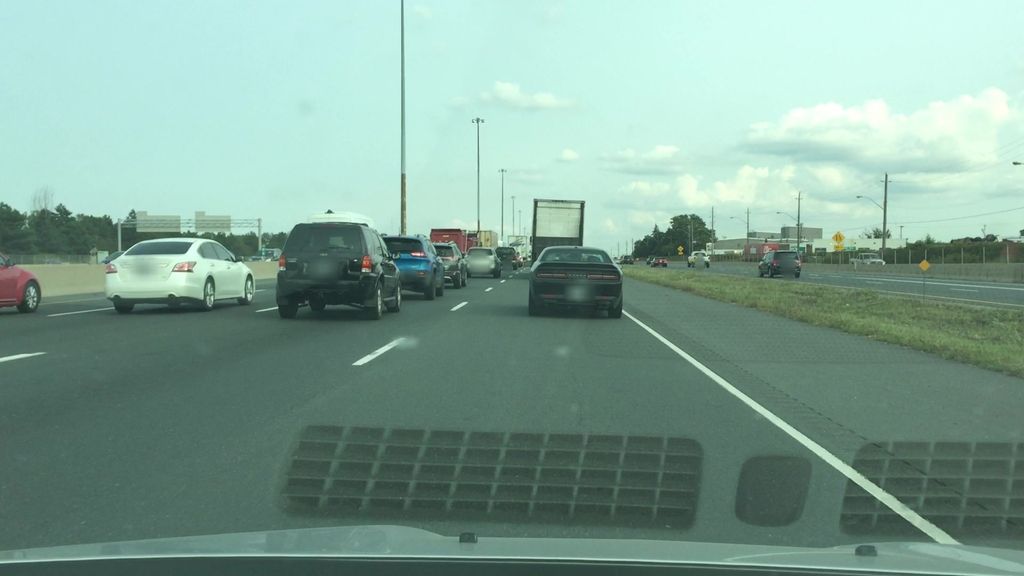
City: hamilton